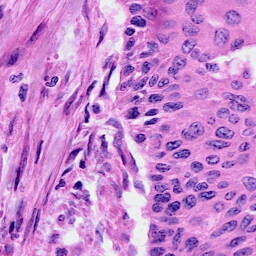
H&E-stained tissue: Cervix